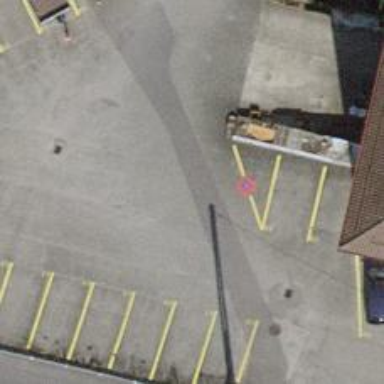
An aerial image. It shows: Alleyway designated as service road.